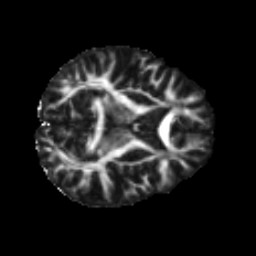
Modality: FA
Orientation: axial
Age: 31
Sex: male
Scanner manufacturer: ge
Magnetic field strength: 3 T
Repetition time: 7.8 s
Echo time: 0.0606 s